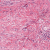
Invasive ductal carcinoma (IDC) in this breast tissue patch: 0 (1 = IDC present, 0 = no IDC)